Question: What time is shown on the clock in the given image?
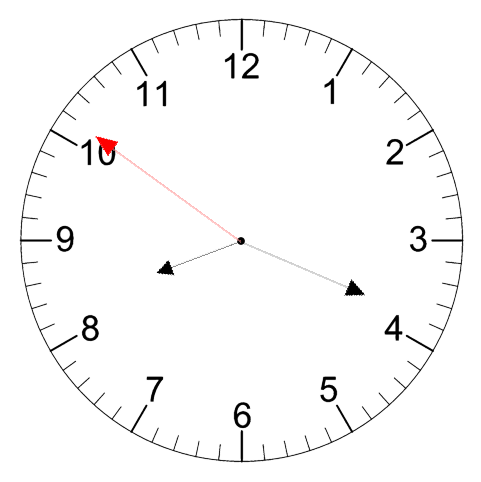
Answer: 08:18:51